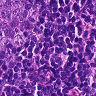
Metastatic tissue present: no